Question: I am using the matplotlib pie chart: <URL>.
I am generating a network diagram that uses these piecharts. I am drawing a line down the middle of the pie chart to delineate two different processes. My problem is that when I draw this line down the middle it will overlay ontop of all piecharts, so if they overlap, the lines will not be layered correctly:

I realize that there is no 'zorder' for the matplotlib pie chart, but is there a way to get it to emulate a zorder? That way I can use the 'zorder' for the line, and then layer a pie chart on top of that line to overlap it.
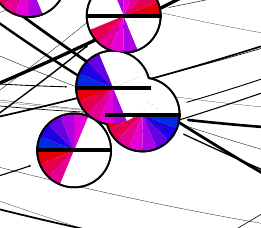
Answer: 'pie()' returns a list of patches. These individual patches have a 'zorder' property, so you could loop over them and adjust their 'zorder'
'''
fig,ax = plt.subplots()
ax.set_aspect('equal')
p1,t1 = plt.pie([50,50], center=(0,0))
p2,t2 = plt.pie([1,1,1,1], center=(1.2,0)) # this pie-chart is over the first one
[p.set_zorder(-1) for p in p2] # change the z-order of the patches so that the
# 2nd pie-chart ends up below the first one
'''
<URL>